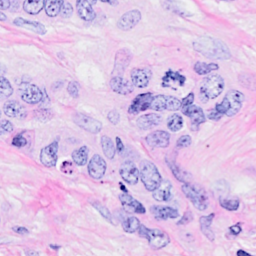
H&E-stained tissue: Breast